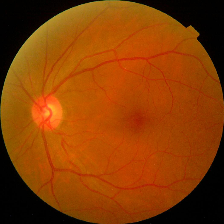
Diabetic retinopathy grade: No DR